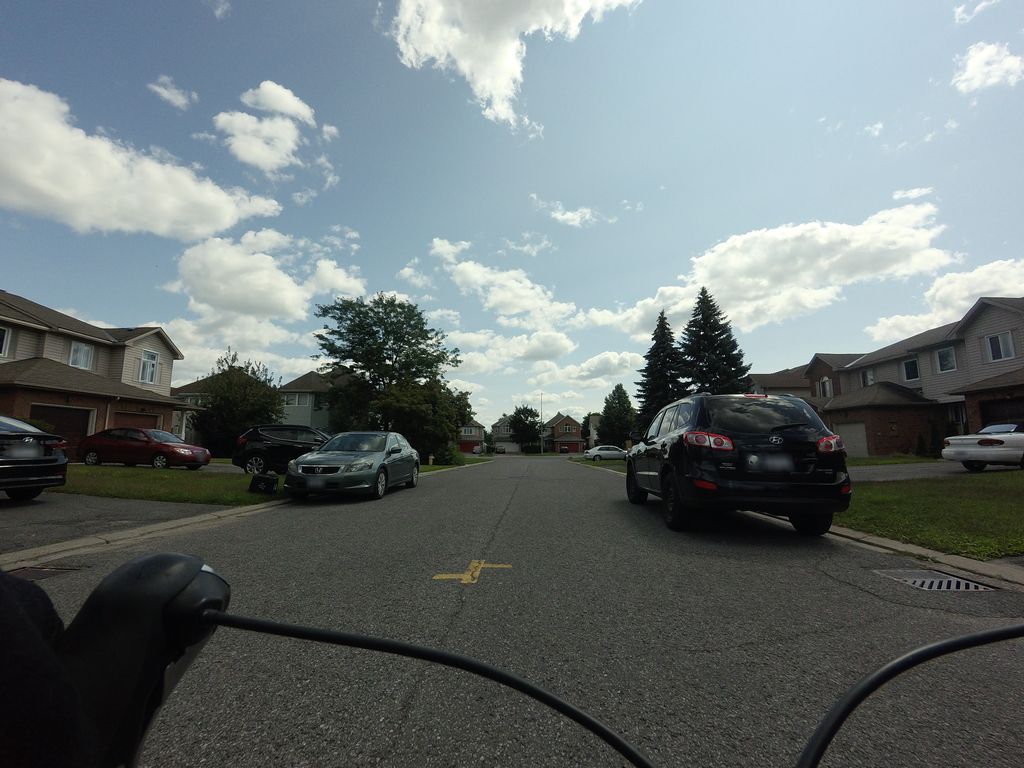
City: ottawa-gatineau